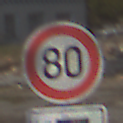
Verkehrszeichen: Geschwindigkeit80
Zusatzzeichen unten: MehrspurigeFahrzeuge2
Umgebung: Outdoor, Suburban
Tageszeit: Midday
Wetter: PartlyCloudy
Licht: Natural
Jahreszeit: NotSpecified
Kontrast: HighContrast